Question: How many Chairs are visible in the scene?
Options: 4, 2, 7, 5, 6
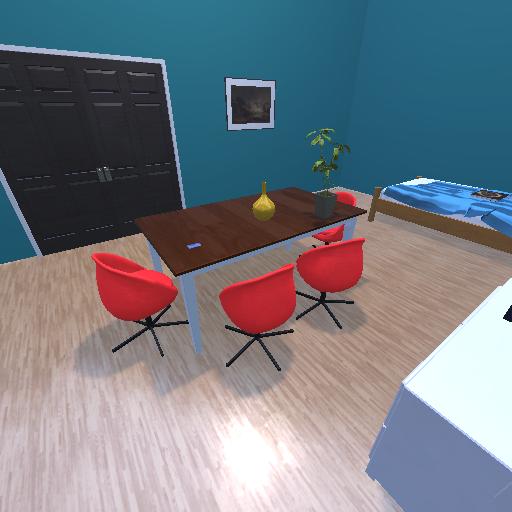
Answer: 4